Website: home-depot
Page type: account-selection
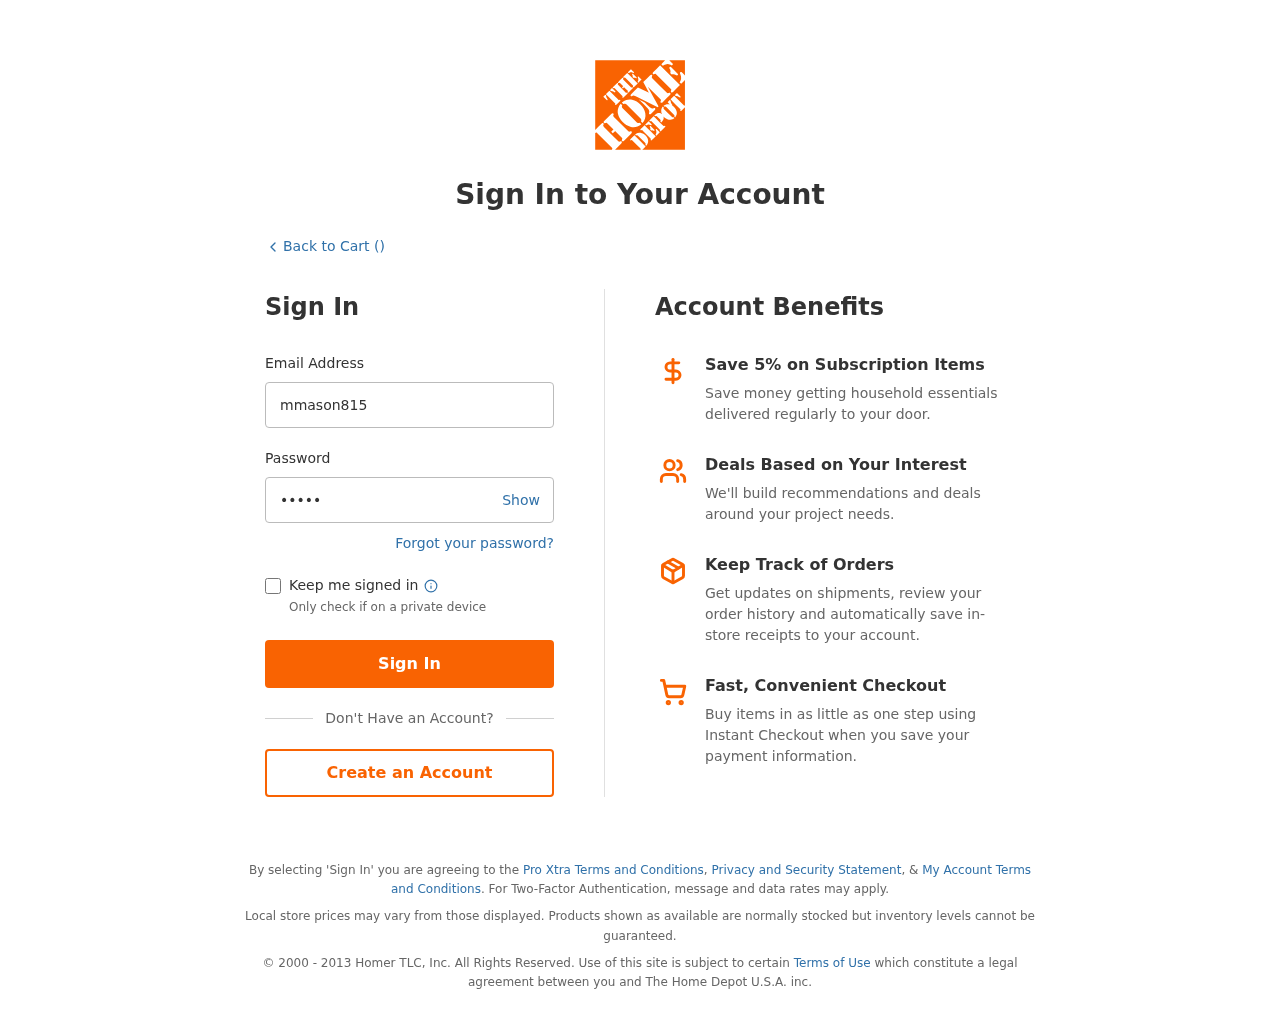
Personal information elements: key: PII_LOGIN_USERNAME
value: mmason815